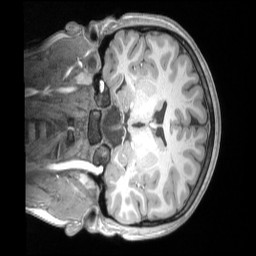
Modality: T1w
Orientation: coronal
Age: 12
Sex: male
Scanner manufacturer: siemens
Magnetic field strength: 3 T
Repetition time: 2.53 s
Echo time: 0.00164 s